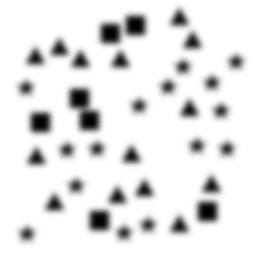
Squares: 7
Triangles: 14
Stars: 15
Total shapes: 36